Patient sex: M
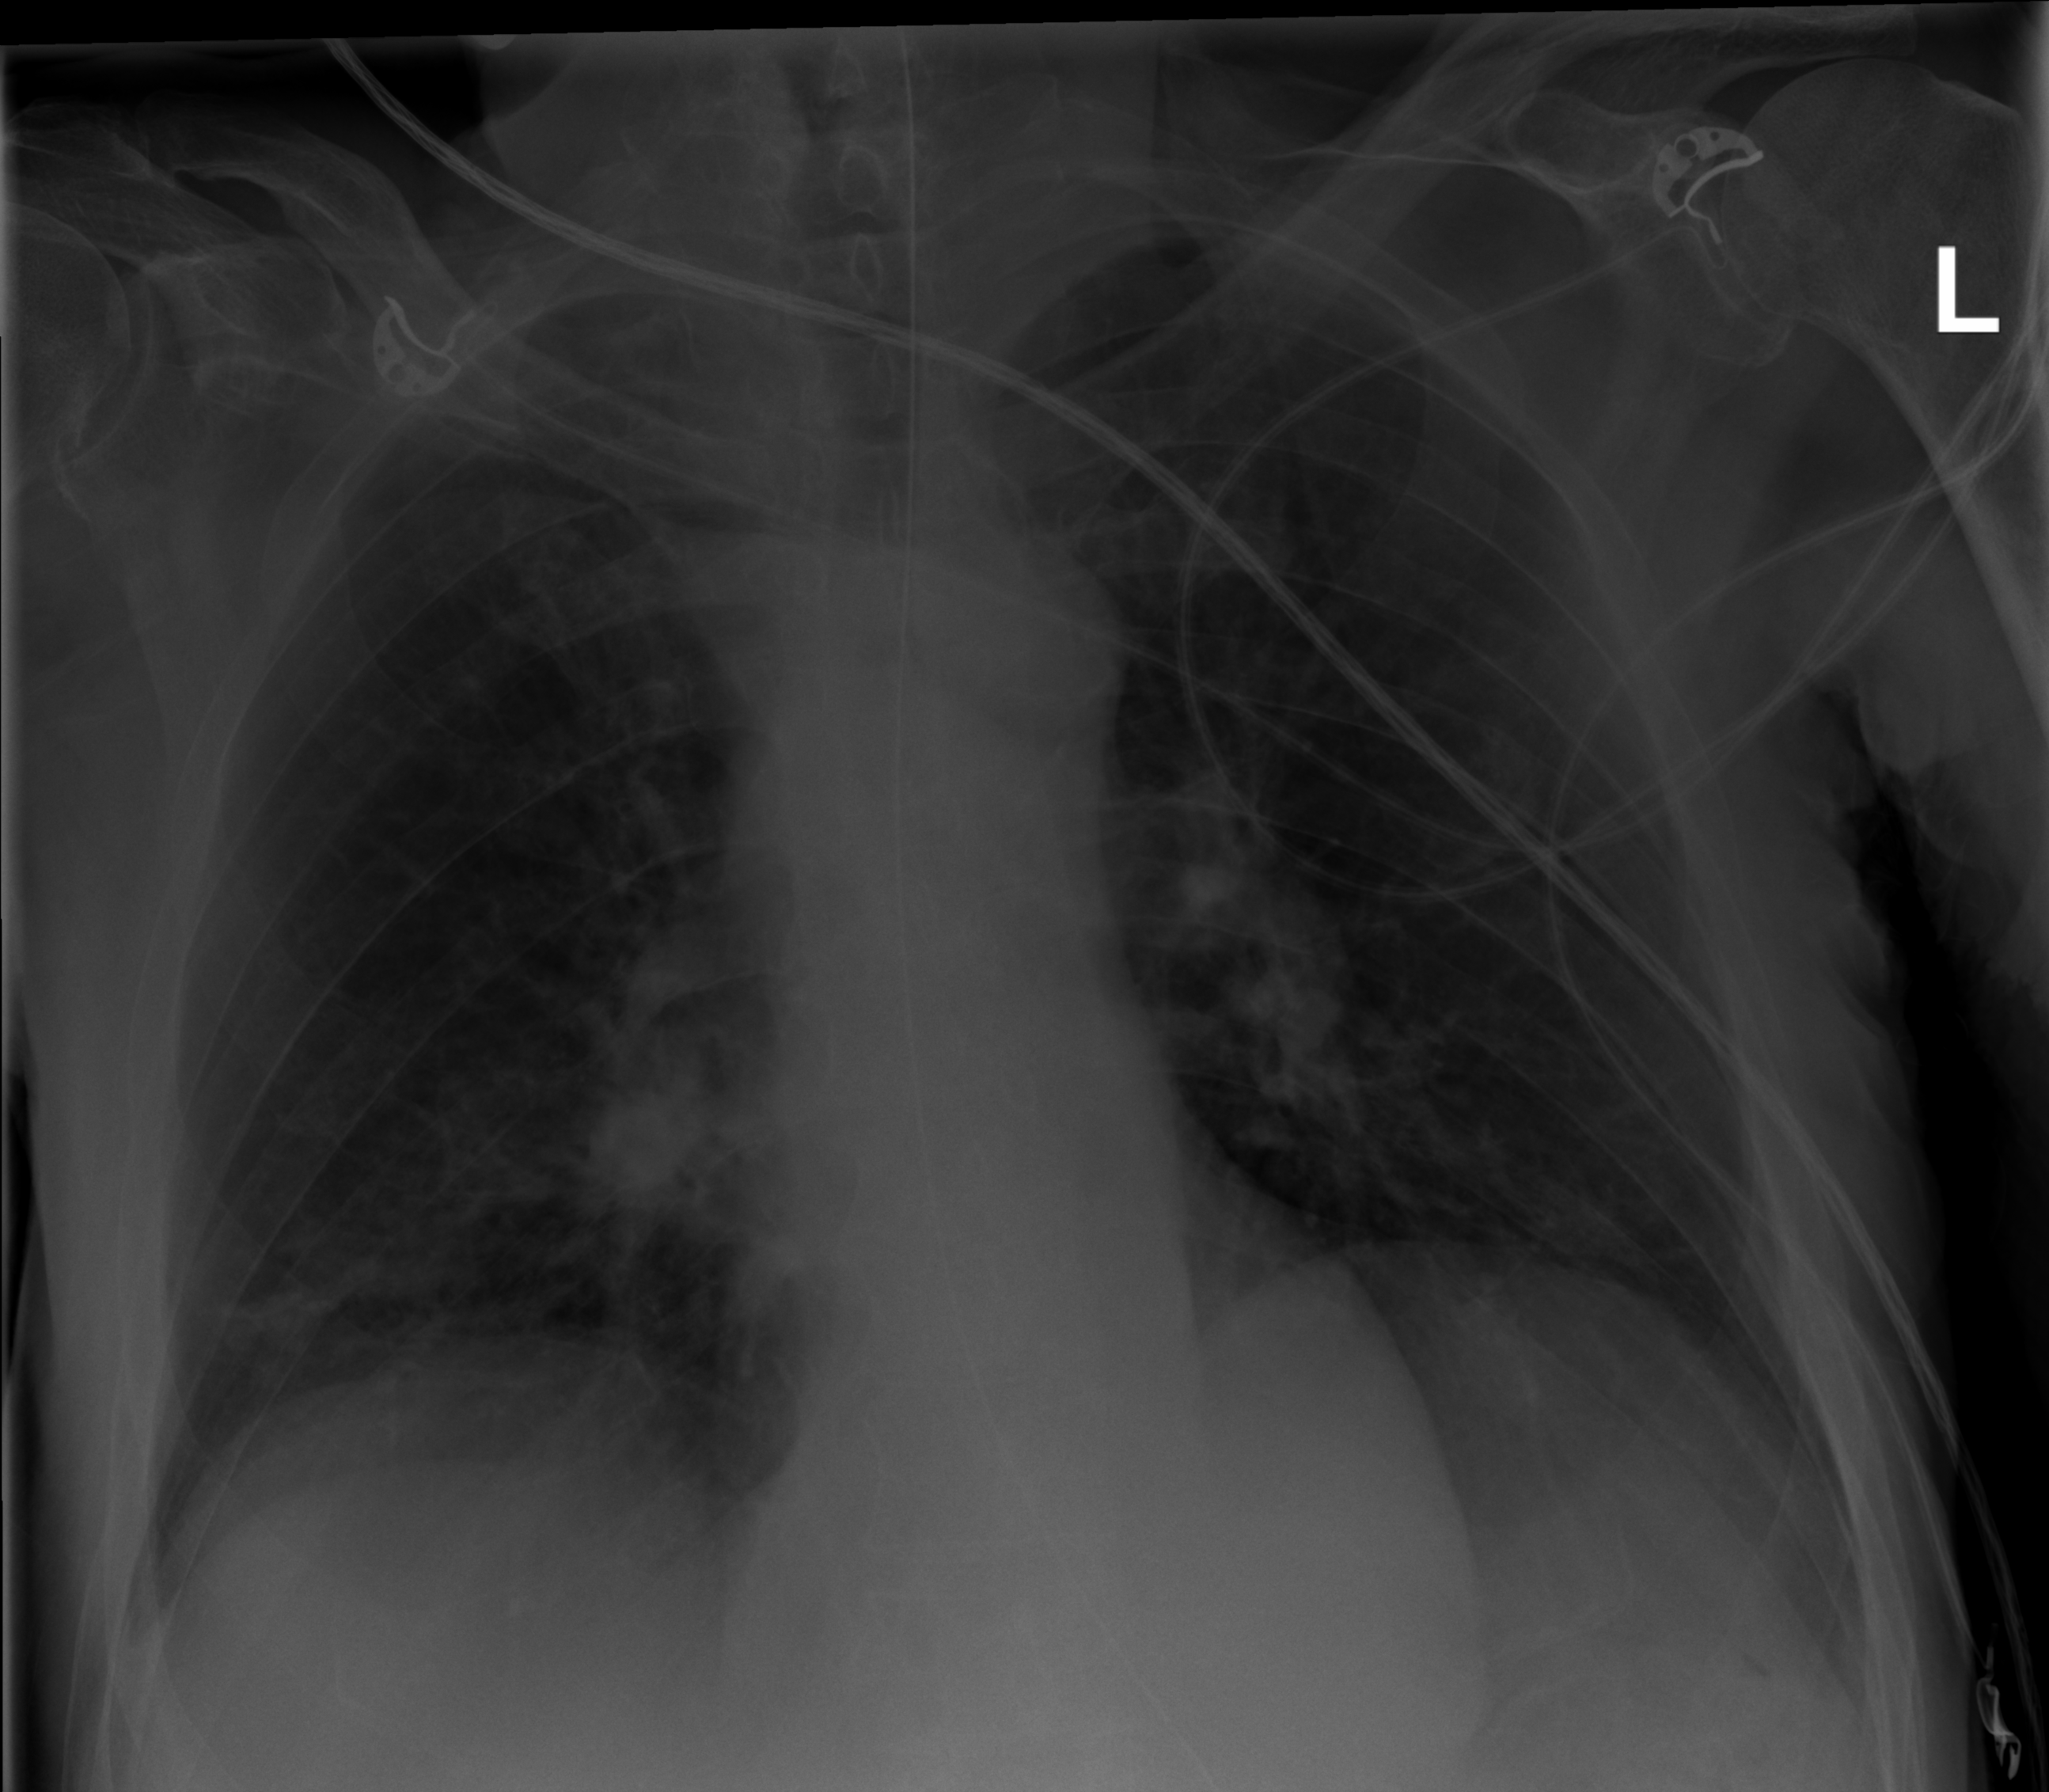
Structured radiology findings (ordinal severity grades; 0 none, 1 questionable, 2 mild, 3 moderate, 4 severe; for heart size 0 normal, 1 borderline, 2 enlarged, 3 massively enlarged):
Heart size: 0
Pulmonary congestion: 0
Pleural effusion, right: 0
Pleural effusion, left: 0
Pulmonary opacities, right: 1
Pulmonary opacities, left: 0
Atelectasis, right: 2
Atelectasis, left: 2